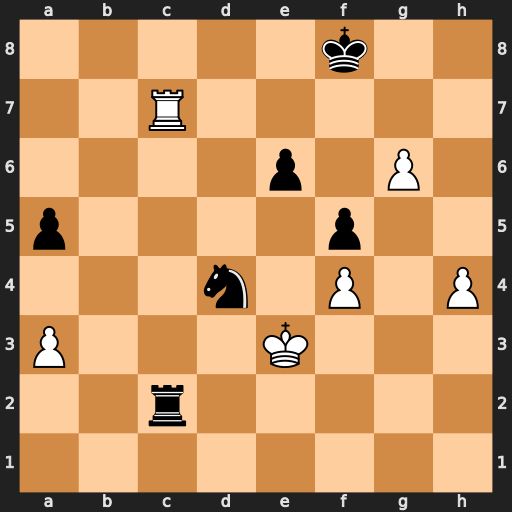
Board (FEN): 5k2/2R5/4p1P1/p4p2/3n1P1P/P3K3/2r5/8
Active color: w
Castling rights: -
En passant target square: -
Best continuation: Rf7+ Kg8 Kxd4